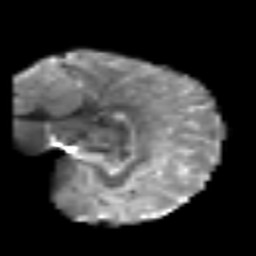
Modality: T2w
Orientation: sagittal
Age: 44
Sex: female
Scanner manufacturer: siemens
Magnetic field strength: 3 T
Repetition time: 6.1 s
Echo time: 0.101 s